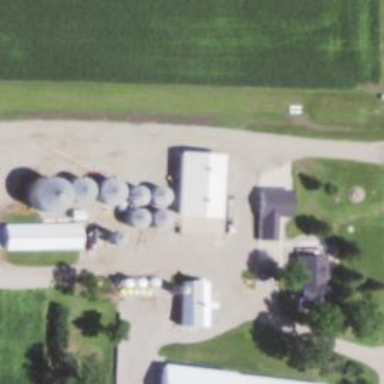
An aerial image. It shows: Silo.